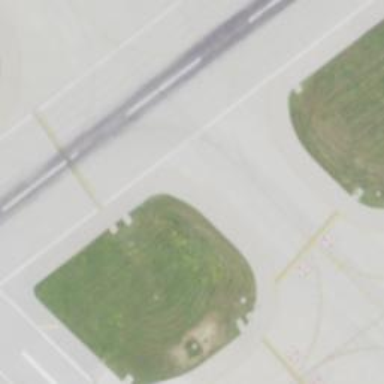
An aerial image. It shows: View of taxiway at the airport.